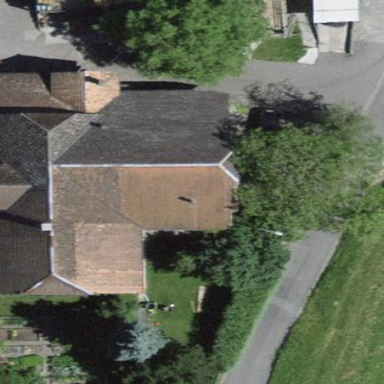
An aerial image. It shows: Farm building.